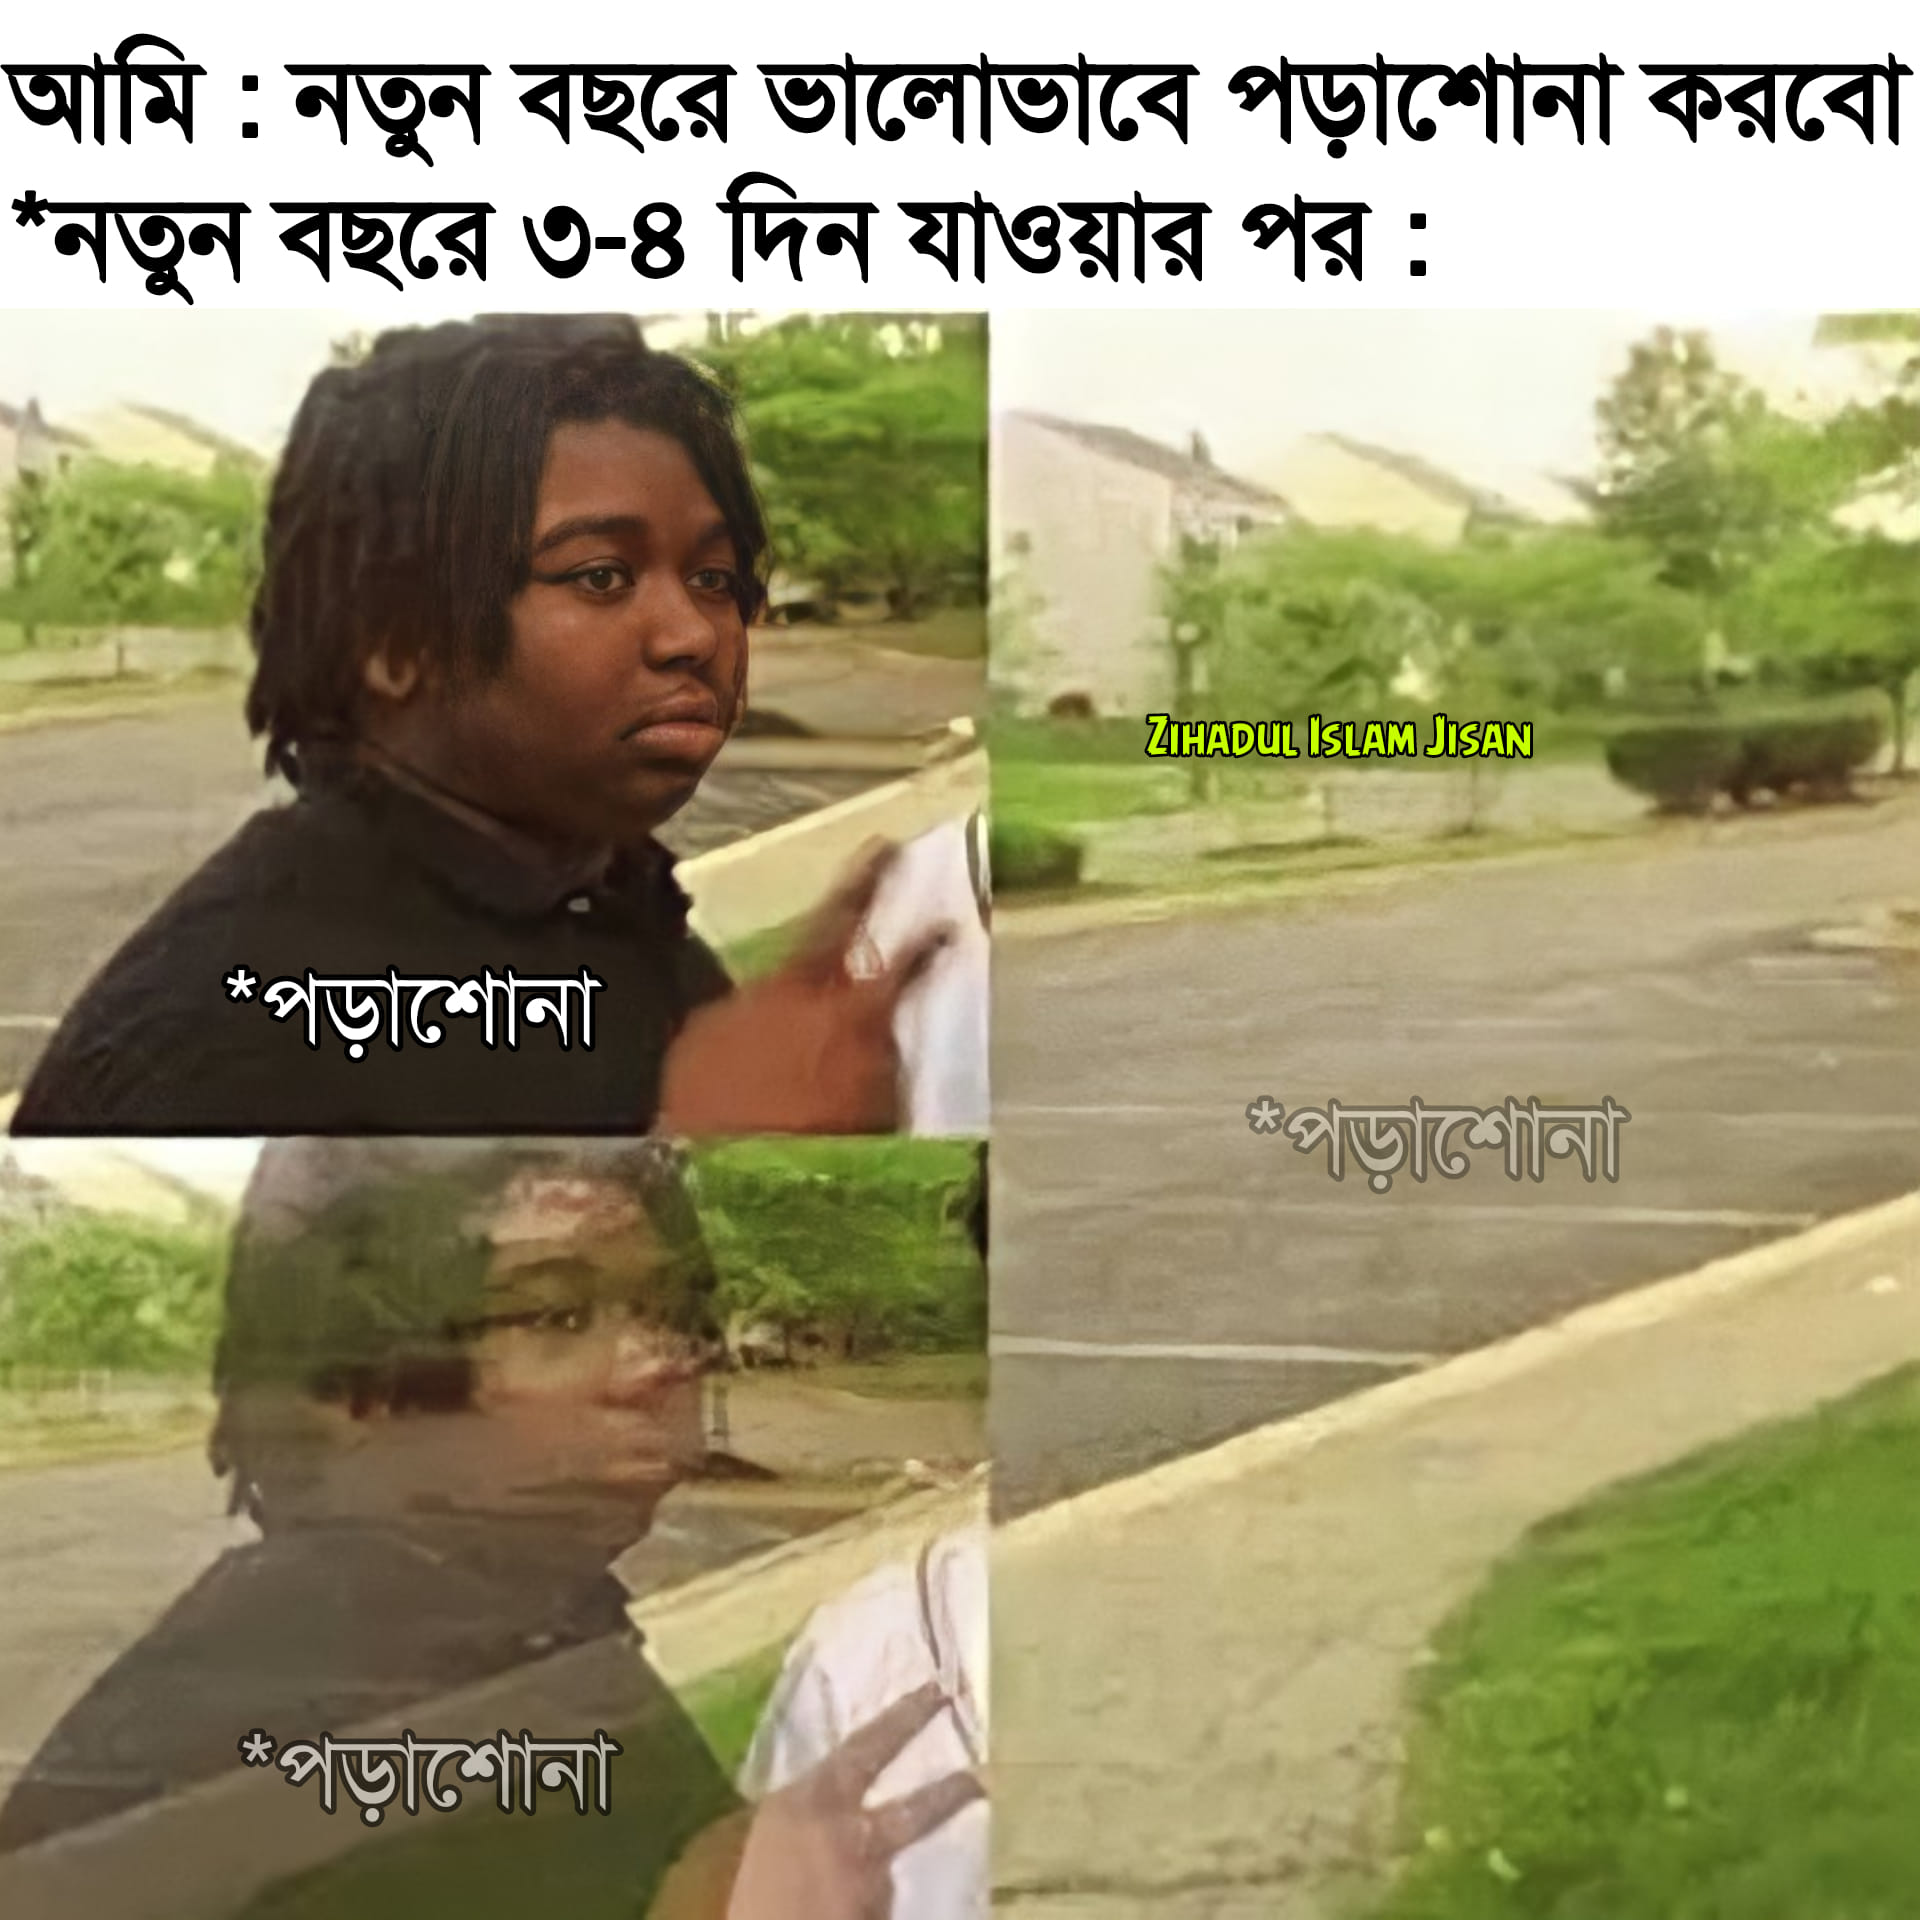
Caption: আমি : নতুন বছরে ভালোভাবে পড়াশোনা করবো  *নতুন বছরে ৩-৪ দিন যাওয়ার পর :    *পড়াশোনা     *পড়াশোনা    *পড়াশোনা
Label: non-hate